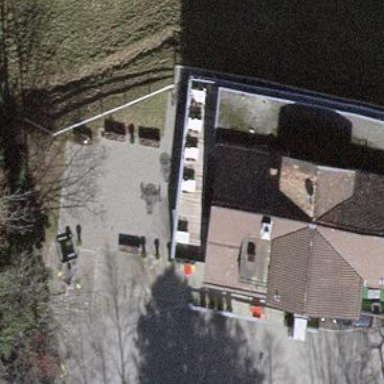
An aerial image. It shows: Restaurant in building.